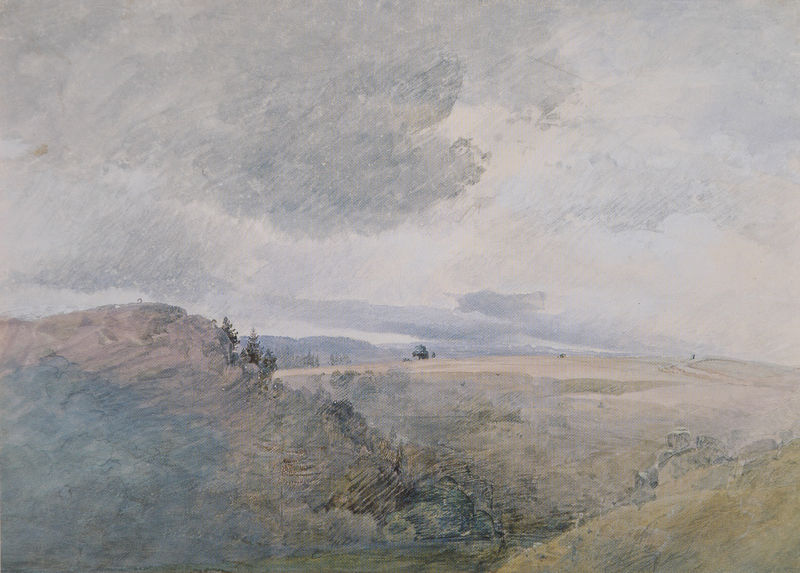
Titel: Regenwolken über Voralpenlandschaft
Künstler: Ernst Kaiser
Standort: München
Institution: Staatliche Graphische Sammlung
Schlagwörter: baum, berg, blau, dunkel, felsen, gemälde, gewitter, himmel, meer, schatten, wasser, weiß, wolken, aquarell, bäume, grün, impressionismus, landschaft, ocker, braun, frankreich, grau, hell, licht, pastell, skizze, zeichnung, ausblick, gras, weg, wiese, wolke, malerei, ebene, feld, felder, ferne, horizont, hügel, kalt, nass, natur, weite, wind, büsche, sonne, sträucher, tal, wald, hellblau, küste, acker, heu, berge, gebirge, dunst, graphik, nebel, kahl, alm, herbst, vogelperspektive, kuppel, friedrich, tannen, sturm, turner, unwetter, wetter, blue, kaiser, white, black, country, dark, empty, gray, green, grey, painting, portrait, wall, yellow, pink, brown, menschenleer, bauer, panorama, regen, diesig, tanne, pinselstrich, wood, sad, regenwolken, cloud, clouds, man, rock, rocks, sky, stone, tree, background, building, field, hill, hills, house, landscape, mountain, mountains, nature, sand, water, distance, germany, horizon, street, trees, forest, grass, light, pine, river, bushes, dusk, night, path, plants, road, view, way, hänge, drawing, brush strokes, impressionism, purple, wilderness, donner, romanticism, movement, swirl, cloudy, storm, stormy, wet, abstract, bright, meadow, pasture, outside, valley, day, pastoral, diagonal, water colour, watercolor, art, natue, pastel, england, ominous, rain, weather, lines, rose, trist, impressionist, brush, figure, pale, outdoors, fields, forrest, wash, ochre, paint, pine trees, cold, dawn, schlechtes wetter, verhangen, hilly, fog, atmosphere, mist, barg, verwaschen, misty, approaching, bluish, foggy, hatching, hazy, hrizont, pines, plain, raining, rainy, undulating, nothing, swirls, countryside, boring, tannenwipfel, windy, skyline, friend, watery, brushwork, power, scenery, soft, blah, muted, paddock, bue, snad, paintin, drab, minimalism, evergreen, dismal, storming, this sucks, scenic, waggon, paht, pine tree, moor, skies, evergreens, crappy picture, i hate this picture, this artist had nothing better to do, bleak cold landscape vista view sparse, open clouds, charcola, menacing, poad, sotrm, whispy, iimpressionist, grtass